Question: In general, I don't have any problem to put two plots in a figure like 'plot(a);plot(b)' in matplotlib. Now I am using a particular library which would generate a figure and I want to overlay with boxplot. Both are generated by matplotlib. So I think it should be fine but I can only see one plot. Here is the code. I am using <URL>. I can only plot beeswarm or boxplot but not both in a figure. My main goal is trying to save column scatter plot and boxplot together as a figure in pdf. Thanks,
'''
from beeswarm import beeswarm
fig=plt.figure()
figure(figsize=(5,7))
ax1=plt.subplot(111)
fig.ylim=(0,11)
d2 = np.random.random_integers(10,size=100)
beeswarm(d2,col="red",method="swarm",ax=ax1,ylim=(0,11))
boxplot(d2)
'''

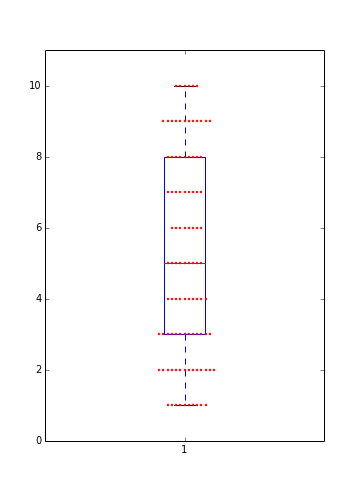
Answer: The problem is with the positioning of the box plot. The default positioning list starts with 1 what shifts the plot to 1 and your beeswarm plot sits on 0.
So the plots are in different places of your canvas.
I modified your code a little bit and that seems to solve your problem.
'''
from beeswarm import beeswarm
fig = plt.figure(figsize=(5,7))
ax1 = fig.add_subplot(111)
# Here you may want to use ax1.set_ylim(0,11) instead fig.ylim=(0,11)
ax1.set_ylim(0,11)
d2 = np.random.random_integers(10,size=100)
beeswarm(d2,col="red",method="swarm",ax=ax1,ylim=(0,11))
boxplot(d2,positions=[0])
'''
Cheers